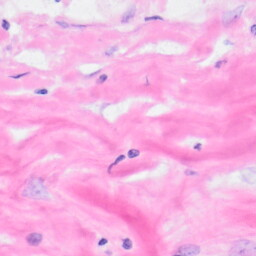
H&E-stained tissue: Kidney